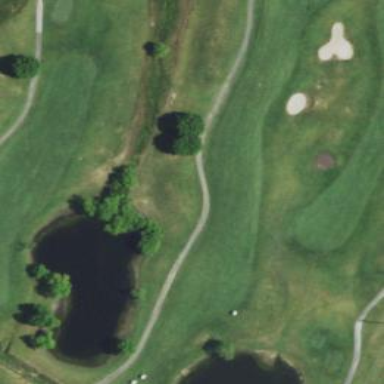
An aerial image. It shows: Golf fairway surrounded by grass.